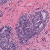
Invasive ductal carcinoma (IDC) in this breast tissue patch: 0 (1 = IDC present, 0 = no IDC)